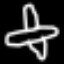
Label: airplane